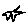
Label: hexagon